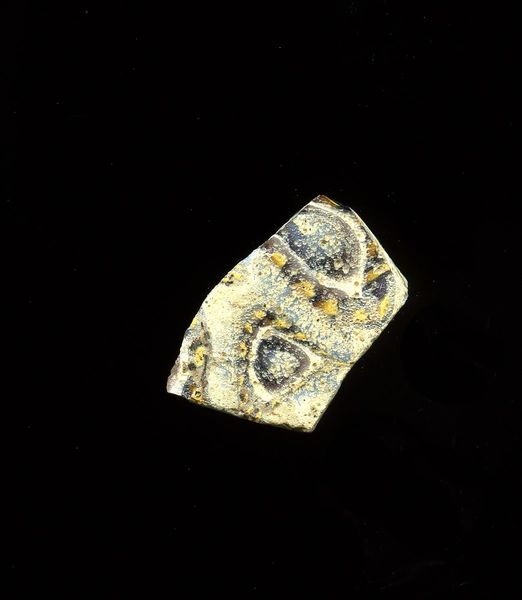
Titel: Mosaikglasfragment
Standort: Hamburg
Institution: Museum für Kunst und Gewerbe Hamburg
Schlagwörter: glas, antike, technik, mosaik, wandschmuck, kaiserzeit, blumenornamente, bodenbeläge, frühe kaiserzeit, prinzipat, römische, millefiori, mittlere, späte